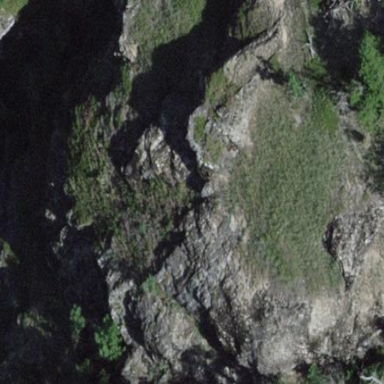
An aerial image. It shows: Landscape of bare rock.